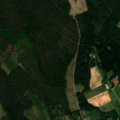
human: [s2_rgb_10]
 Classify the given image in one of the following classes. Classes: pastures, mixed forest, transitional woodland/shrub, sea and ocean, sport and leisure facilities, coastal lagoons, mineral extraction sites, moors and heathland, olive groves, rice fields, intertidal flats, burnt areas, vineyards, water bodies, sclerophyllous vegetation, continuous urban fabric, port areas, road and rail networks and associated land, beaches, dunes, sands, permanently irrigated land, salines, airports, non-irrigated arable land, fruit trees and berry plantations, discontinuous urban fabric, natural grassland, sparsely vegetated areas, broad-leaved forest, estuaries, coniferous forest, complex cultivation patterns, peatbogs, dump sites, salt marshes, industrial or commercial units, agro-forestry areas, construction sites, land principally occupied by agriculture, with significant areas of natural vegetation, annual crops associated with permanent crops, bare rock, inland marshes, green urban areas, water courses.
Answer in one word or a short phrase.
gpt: land principally occupied by agriculture, with significant areas of natural vegetation, coniferous forest, mixed forest